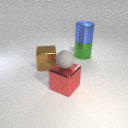
large brown metal cube to the left of large green metal cylinder